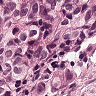
Metastatic tissue present: yes